Question: cblPeriods is the id of the checboxlist control. The below commented line is not working and i am not sure why it is not working with the chkboxes object. But the line below the commented line works fine when i use the jquery selector.
Please suggest why i cannot work with the chkboxes obj. I have attached the screenshot of the watch window from firebug. The statement
'''
$(chkboxes[value=-1]).prop("checked", false);
'''
does not yield any object...
'''
$(function () {
$('#cblPeriods').find(":checkbox").on("click", function () {
var $obj = $(this);
var selVal = $obj.val();
var chkboxes = $('#cblPeriods').find(":checkbox");
if (selVal == '-1') { //No
$(chkboxes).not($obj).removeAttr("checked");
}
else if (selVal == '0') { //All
$(chkboxes).not($obj).prop('checked', true);
//$(chkboxes).find(":checkbox[value=-1]").removeAttr("checked"); //THIS ONE IS NOT WORKING..
$('#cblPeriods').find(":checkbox[value=-1]").removeAttr("checked");
}
});
});
'''

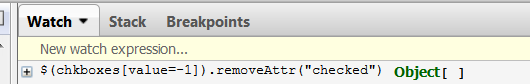
Answer: In JQuery, 'find()' will find a child in the DOM that matches your description. Note that
'var chkboxes = $('#cblPeriods').find(":checkbox");'
finds a checkbox that is nested under an element with id, 'cblPeriods'. When you use '$(chkboxes).find(":checkbox[value=-1]")' in your commented line, you are telling JQuery to find a checkbox that is nested under a checkbox nested under 'cblPeriods'. Obviously, this is not what you want.
Perhaps replace it with this:
'''
$(chkboxes).filter(":checkbox[value=-1]").removeAttr("checked");
'''